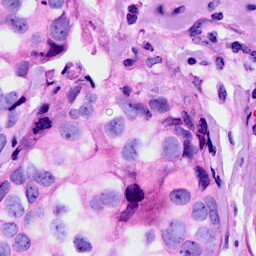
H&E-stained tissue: Breast